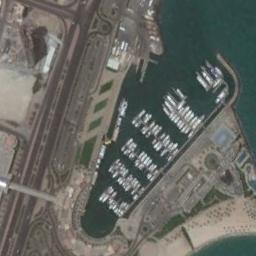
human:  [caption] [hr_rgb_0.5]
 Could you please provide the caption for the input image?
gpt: There are different Numbers of ships on either side of the harbor .

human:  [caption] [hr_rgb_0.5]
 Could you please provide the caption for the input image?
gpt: There are many ships in the harbor .

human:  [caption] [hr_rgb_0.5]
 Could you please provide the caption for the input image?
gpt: The harbor with lots of neatly docked boats is surrounded by some open areas and a freeway is next to the harbor .

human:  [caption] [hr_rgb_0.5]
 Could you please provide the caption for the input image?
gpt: There are many ships neatly arranged on the sea by the harbor, And there are many buildings on the harbor .

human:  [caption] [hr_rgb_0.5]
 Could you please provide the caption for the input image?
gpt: There are roads and squares around the harbor .